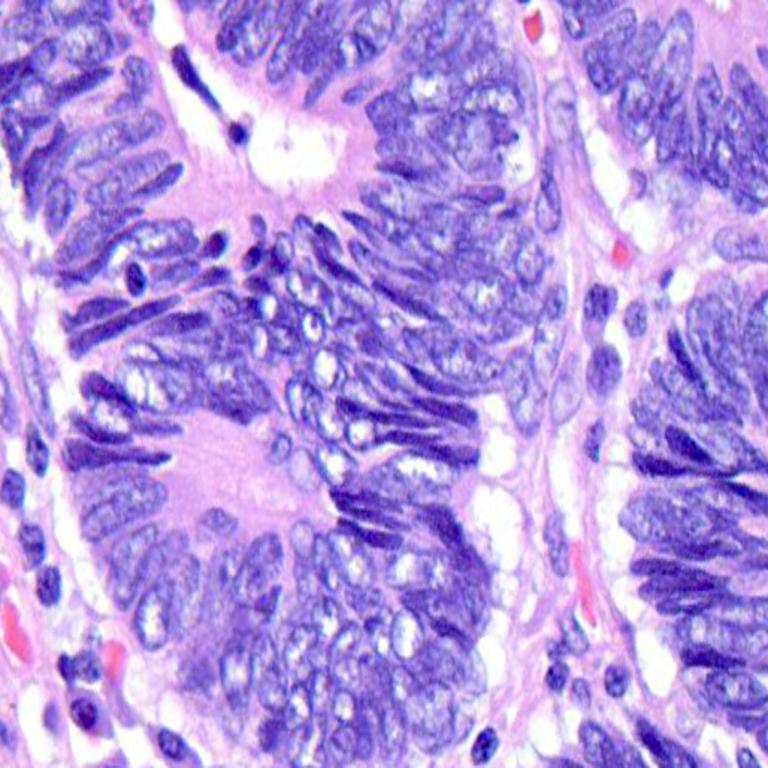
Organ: colon
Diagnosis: adenocarcinomas